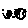
Label: moon